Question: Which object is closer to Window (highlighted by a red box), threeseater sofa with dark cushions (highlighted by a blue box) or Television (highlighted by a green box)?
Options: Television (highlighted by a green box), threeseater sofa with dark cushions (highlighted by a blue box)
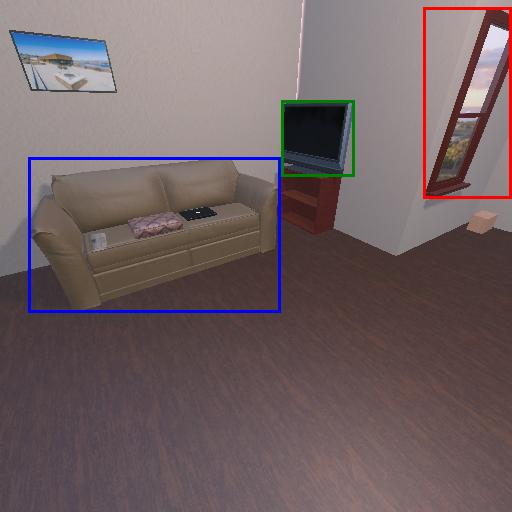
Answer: Television (highlighted by a green box)